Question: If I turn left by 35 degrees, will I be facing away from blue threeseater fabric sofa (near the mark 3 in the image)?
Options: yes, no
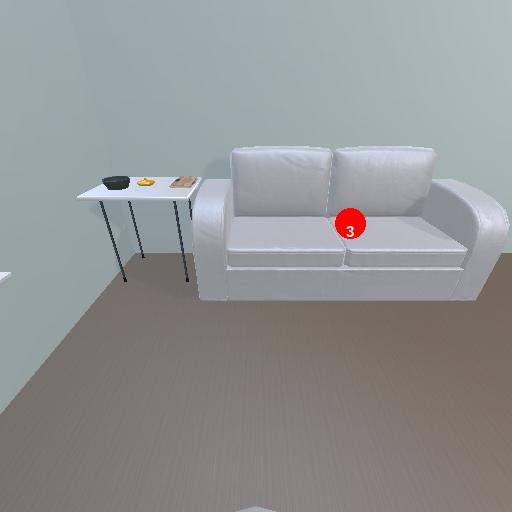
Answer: yes